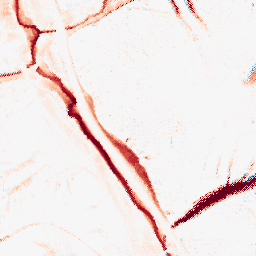
Category: morphological
Decomposition family: tophat
Decomposition parameters: size: 10
mode: black
Upsampling method: regularized
Upsampling parameters: scale: 4
lambda_reg: 0.1
Upsampling scale: 4